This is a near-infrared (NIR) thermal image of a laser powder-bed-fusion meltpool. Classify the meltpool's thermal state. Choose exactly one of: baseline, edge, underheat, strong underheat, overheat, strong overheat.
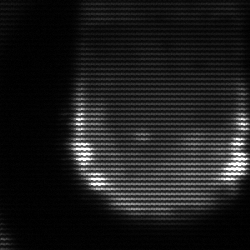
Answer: edge